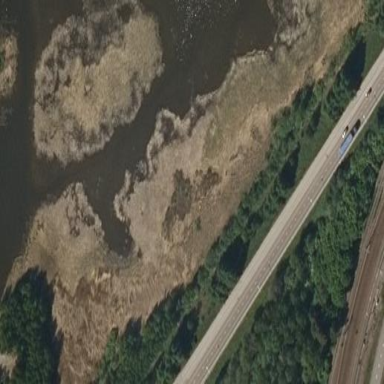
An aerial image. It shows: Bog wetland area.